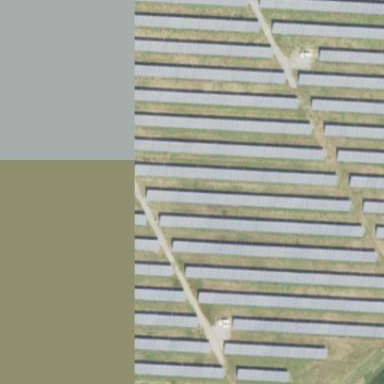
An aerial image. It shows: Solar power plant utilizing photovoltaic technology.